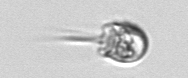
Label: Balanion